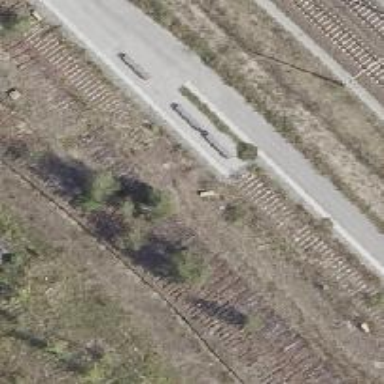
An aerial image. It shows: Abandoned railway.